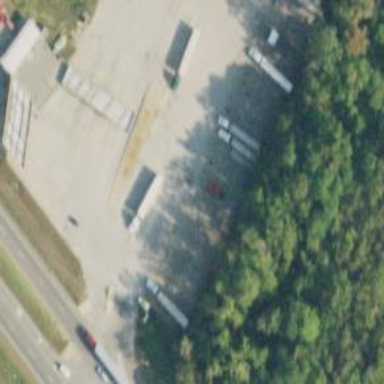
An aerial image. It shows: Weighbridge facility.